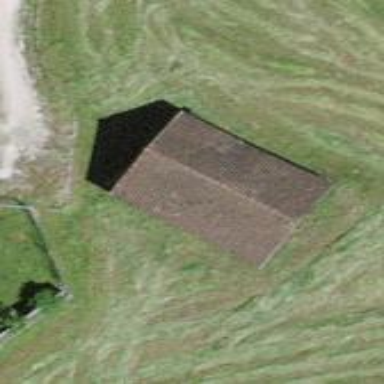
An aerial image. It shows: Farm auxiliary building.